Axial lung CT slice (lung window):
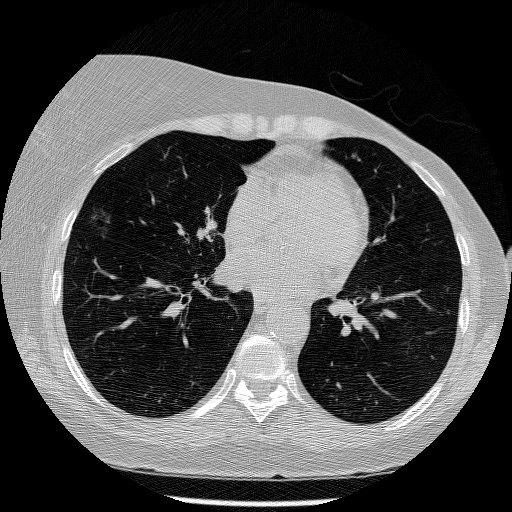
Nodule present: yes
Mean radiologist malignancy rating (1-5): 5